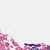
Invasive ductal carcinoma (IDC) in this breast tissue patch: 0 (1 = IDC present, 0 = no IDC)